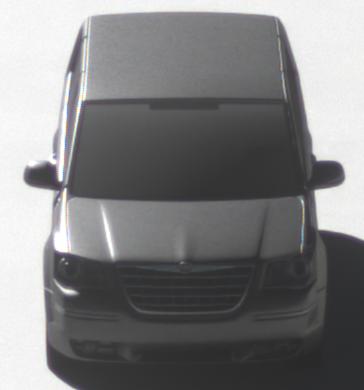
Make: Chrysler
Model: Grand Voyager 3.8
Detailed model: Grand Voyager
Model produced from: 2008/03
Model produced until: 2010/12
Doors: 5
Color: gray
Road condition: dry road
Daytime: morning or afternoon
Contrast: high contrast